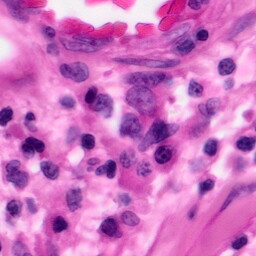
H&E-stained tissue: Pancreatic